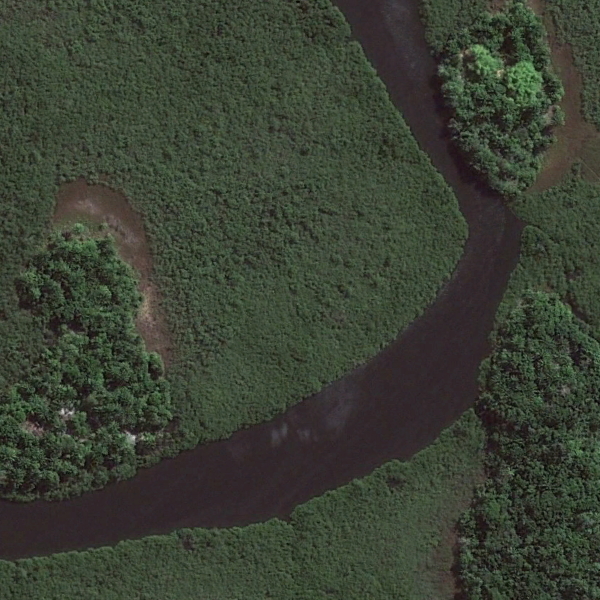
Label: River